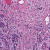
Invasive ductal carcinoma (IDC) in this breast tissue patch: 1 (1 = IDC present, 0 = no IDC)